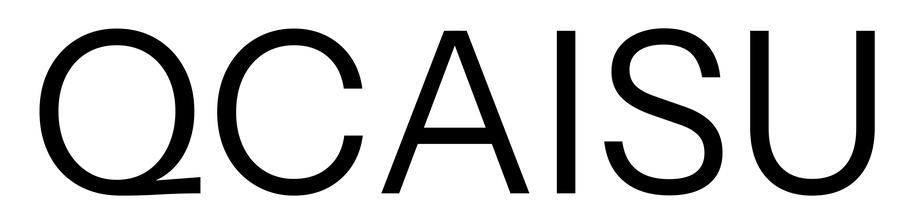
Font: InstrumentSans_Regular